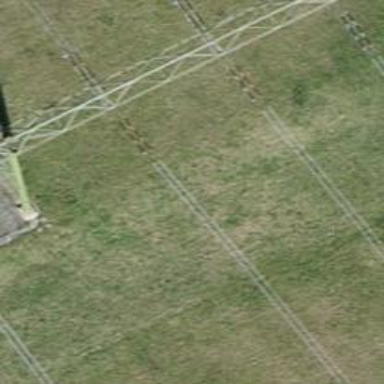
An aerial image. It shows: Power line is depicted.